Field crop: maize
Growth stage: 2
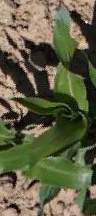
Species: maize